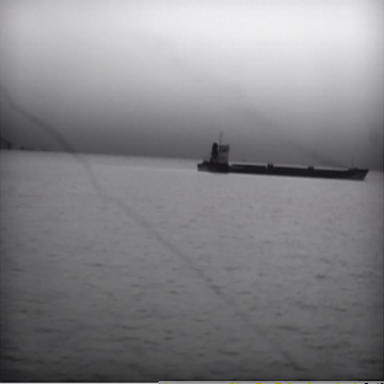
There is a liner in the infrared image.